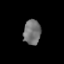
Tissue: lung
Cell type: Epithelial cells
Senescence score: 0.1991
Nuclear area (px): 420
Mean DAPI intensity: 116.195